Question: I built form here, When I input utf-8 data to it at firefox 3.6.8 it is like this:
but it works fine with IE.8

It seems that while typing (or filling) the input box, the characters are all uppercase. Just like that you are holding shift and type it.
anyone knows what is the problem with firefox?
---
edit :
it is a simple form
'''
<form enctype="multipart/form-data" action="print $_SERVER['PHP_SELF'];" method="post" accept-charset="utf-8">
<br><input name="f_name" type="text"><br>
</form>
'''
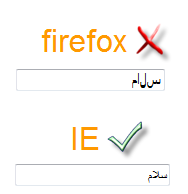
Answer: Is that what appears when you type in a form field, before submitting anything? Because if so, there is no UTF-8 in the problem. Strings at the web browser side are purely Unicode-based; it's only when you're moving them from the browser to the server or back that encoding matters come into play.
My guess would be a simple font problem. Clearly from your screenshot, Firefox is using a different font to IE, and perhaps that font is one without proper support for features necessary to Arabic like the contextual ligatures that take care of choosing the right glyph variant of each character. Check the stylesheets and use Firebug if necessary to find out what font is being applied to that input.
'''
accept-charset="utf-8"
'''
is basically no use, because IE handles it wrong. It uses UTF-8 as a fallback encoding (for characters that don't fit in the page's current charset) instead of the encoding.
To get a form that submits in UTF-8, you must ensure that the page containing the form is served as 'text/html;charset=utf-8' using a 'Content-Type' header and/or '<meta>' tag.
'''
action="print $_SERVER['PHP_SELF'];"
'''
I'm presuming you've mis-pasted that and the value is actually in a '<?php ... ?>' tag, otherwise the form wouldn't work at all.
This is an HTML-injection hole, potentially leading to cross-site scripting attacks. You should always HTML-encode strings you are injecting into HTML text content or attribute values, using 'htmlspecialchars()'.